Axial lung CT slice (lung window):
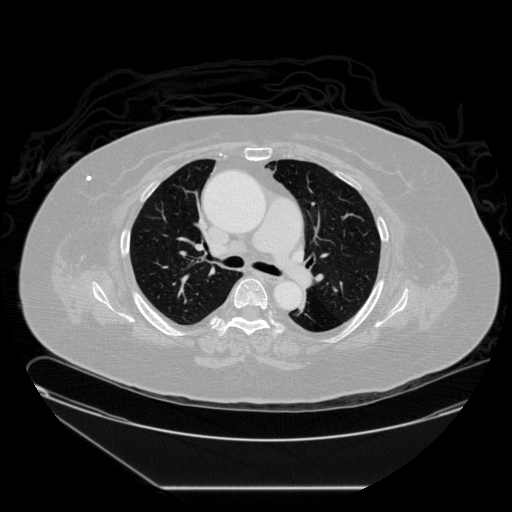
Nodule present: no